Question: I am trying to add records to a SQL Server database. The connection works fine for any other table except one.
This is my code:
'''
private void saveCurrent()
{
try
// Save entry into the database.
{
string query = "INSERT INTO entries VALUES (@Date, @Tags, @Entry, @User)";
using (connection = new SqlConnection(connectionString))
using (SqlCommand command = new SqlCommand(query, connection))
{
connection.Open();
command.Parameters.AddWithValue("@Date", System.DateTime.Now.ToLongDateString());
command.Parameters.AddWithValue("@Tags", txtTags.Text);
command.Parameters.AddWithValue("@Entry", richEntryBox.Text);
command.Parameters.AddWithValue("@User", Form1.userName);
command.ExecuteNonQuery();
isDirty = false;
}
}
catch (Exception exception)
{
MessageBox.Show("There was an error saving this entry: " + exception.ToString());
}
'''
The error is:
> System.Data.SqlClient.SqlException (0x8-131904): Column name or number of supplied values does not match table definition.
All of the columns are of type 'nvarchar(50)' and 'nvarchar(MAX)'. I am trying to enter just text information, no binaries. The dataset shows that the table has a "photos" column, but it can be null and I'm not using it (for some reason, I cannot get VS2017 to delete that column). I have altered the dataset to not include the "photos" field, but still receiving the error. Any push to the solution would be appreciated. A snap of the dataset is included here.
My dataset, in which I've removed the photos column:

--S
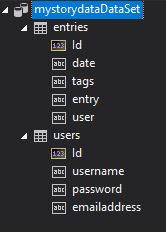
Answer: If your database still has the 'photos' field, you'll need to specify the columns for insertion explicitly.
So change your insert to:
'''
string query = "INSERT INTO entries (date, tags, entry, user) VALUES (@Date, @Tags, @Entry, @User)";
'''
In general, you want to be explicit with your insertions. What would happen if someone added a column after tags and before entry in the database? This would break your code.